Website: apple
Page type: customer-info-address
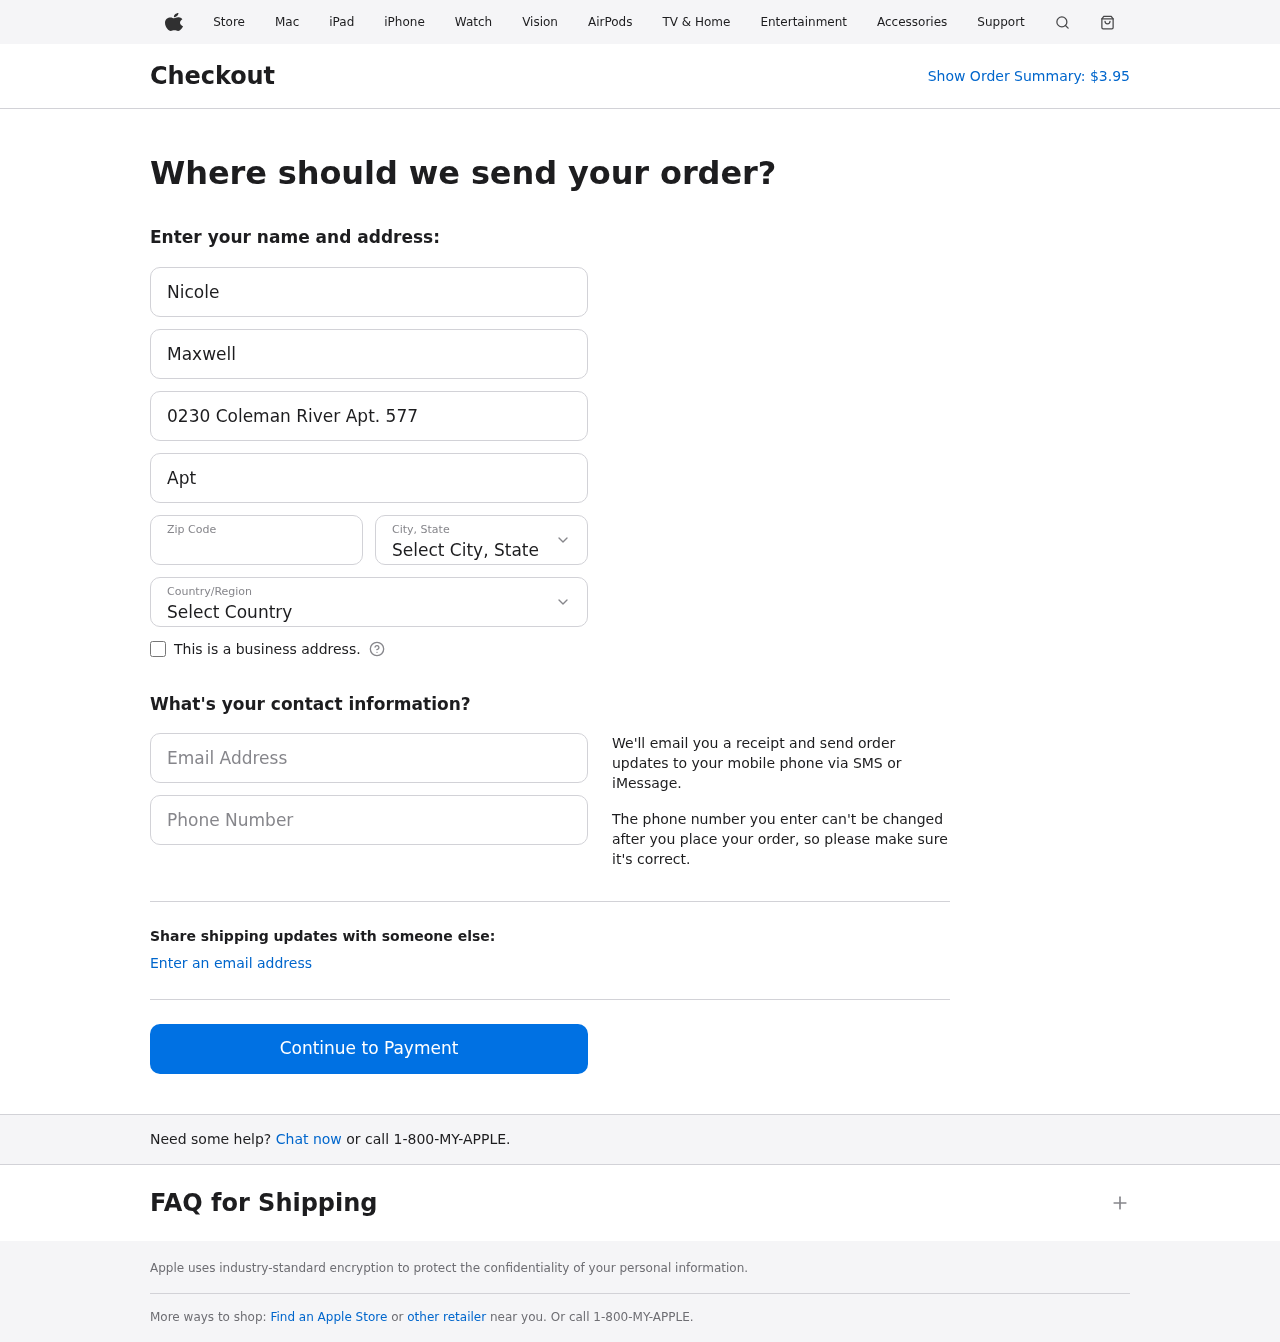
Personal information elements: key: PII_CITY_STATE
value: Port Brentshire, PR
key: PII_COUNTRY
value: United States
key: PII_EMAIL
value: nicolemaxwell@gmail.com
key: PII_FIRSTNAME
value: Nicole
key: PII_LASTNAME
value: Maxwell
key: PII_PHONE
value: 7695286956
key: PII_POSTCODE
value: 69625
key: PII_STREET
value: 0230 Coleman River Apt. 577
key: PII_STREET2
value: Apt. 447
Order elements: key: ORDER_TOTAL
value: $3.95